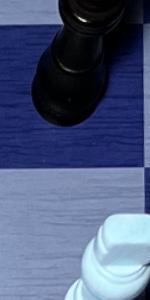
Label: Empty